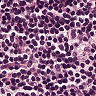
Metastatic tissue present: no